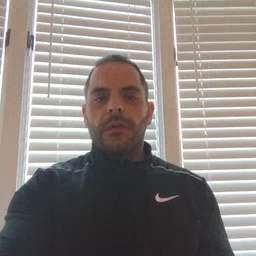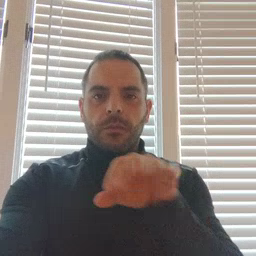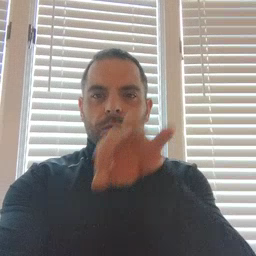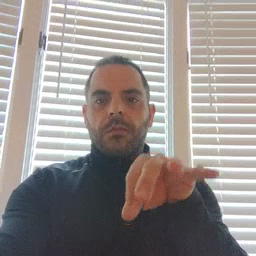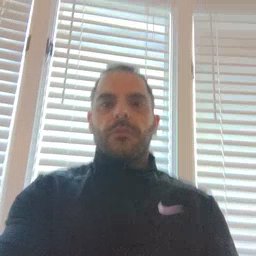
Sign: frenchfries